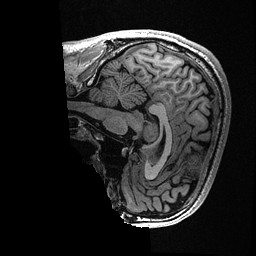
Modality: T1w
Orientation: sagittal
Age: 35
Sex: male
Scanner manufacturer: ge
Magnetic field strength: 3 T
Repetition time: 0.006952 s
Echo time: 0.00292 s